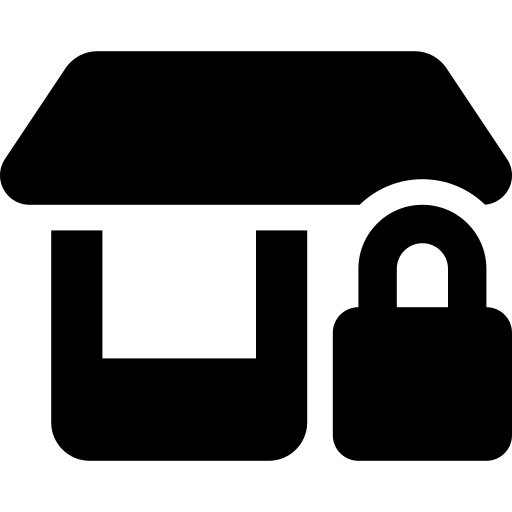
Tags: icon, FontAwesome, fa-icon, solid, shop, lock